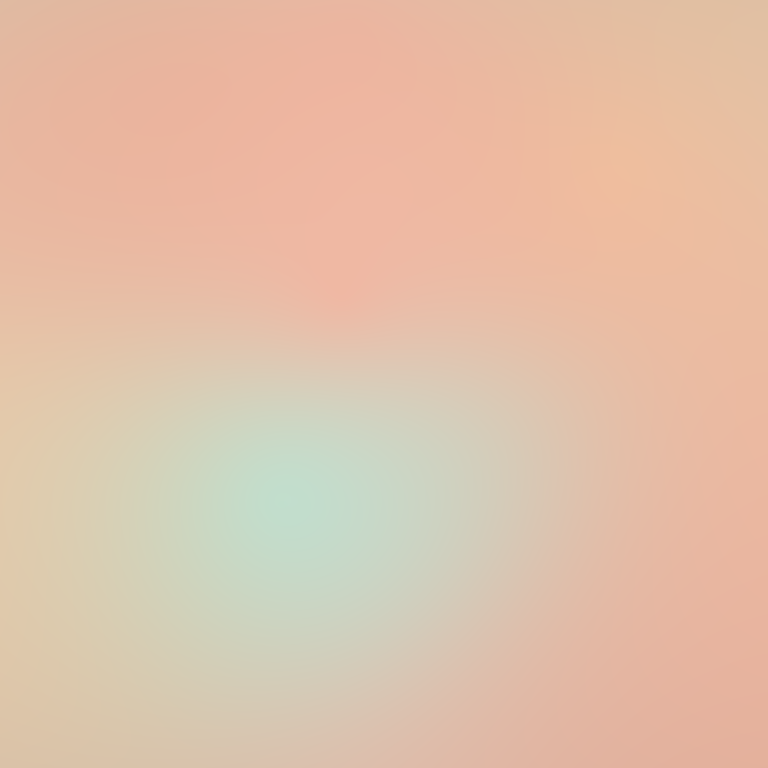
Abstract light effect, smooth gradient from soft peach to gentle mint, serene atmosphere, diffuse glow, no room, no furniture, no objects.